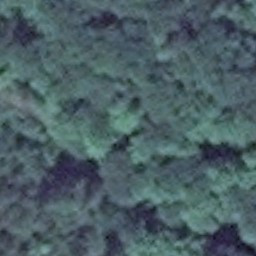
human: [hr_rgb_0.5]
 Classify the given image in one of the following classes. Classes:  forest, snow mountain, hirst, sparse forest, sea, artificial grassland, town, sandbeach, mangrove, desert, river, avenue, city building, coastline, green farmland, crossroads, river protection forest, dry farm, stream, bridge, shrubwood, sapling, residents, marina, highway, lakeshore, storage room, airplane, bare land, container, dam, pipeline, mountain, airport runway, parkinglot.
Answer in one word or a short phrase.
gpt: forest